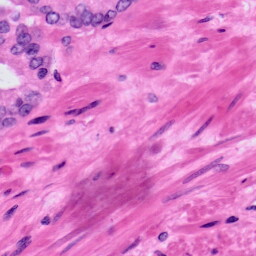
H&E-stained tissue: Prostate